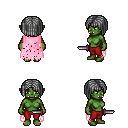
a pixel art fantasy rpg character, female body template, orc, green skin, pink tattered cape, red pants, gray pageboy hairstyle, dagger, four views (front, back, left, right), 2x2 character sprite sheet, small pixel art, hard edges, no anti-aliasing